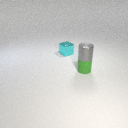
small gray metal cylinder above small green rubber cylinder